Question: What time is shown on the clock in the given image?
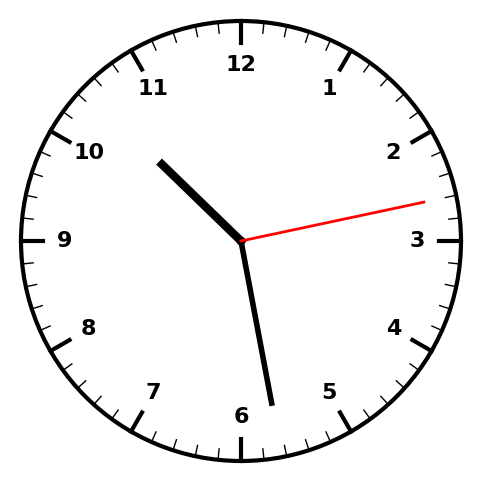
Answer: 10:28:13